Question: The process in a nutshell is that we are trying to recruit for open positions. We are assuming there is more than one position to be filled. There are level 1 & level 2 interviews, if someone passes, we want them to continue forward of course. But if not enough people pass to fill all of the open positions, we still need the ones who did succeed to move forward, while starting the searching process over again.
My question is, is how do I close off this process when there are multiple people/units/flows moving through it? Is the circled exclusive gateway at the end enough?

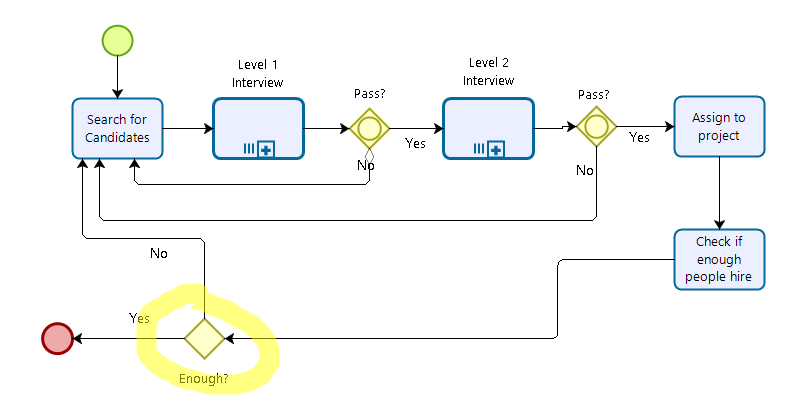
Answer: The exclusive gateway at the end of the process is correct.
However, I think the upper part of your diagramme might need some clarification. I see two design choices that you might want to rethink:
1. Does the Search for Candidates task create a list of candidates to interview or a single candidate ? In your diagramme, it first looks like there is a list of candidates that get interviewed in parallel during the Level 1 Interview task. However, the subsequent gateway suggests that you decide for each candidate, whether he/she has passed that level. If not, you move back to searching. The same applies for the Level 2 Interview task.
2. The inclusive gateways also suggest that you are deciding on individual candidates, whether they have passed each level because you can have a Yes and a No at the same time.
If a search for candidates results in a list of candidates that get interviewed at the same time, then I would put the interviews and 'Assign to project' tasks inside a sub-process. You would loop through the interviews and assigning tasks until all posts are filled or all candidates examined (note the exit condition in the annotation at the top). If one round of interviews has not filled all posts, you would decide whether you need to launch another round.
<URL>
If you rather interview candidates individually and want to avoid a sub-process, then you could keep your structure but use exclusive instead of inclusive gateways:
<URL>
Note the data items in both examples that make it explicit whether your search resulted in a list of candidates that get interviewed or a single candidate at a time.